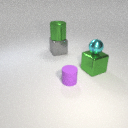
large green metal cube below small cyan metal sphere